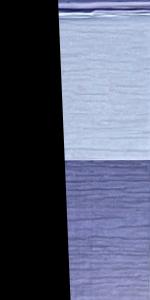
Label: Empty